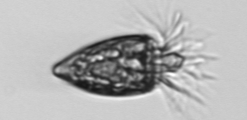
Label: Strombidium_tintinnodes